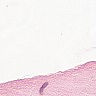
Metastatic tissue present: no